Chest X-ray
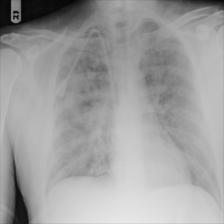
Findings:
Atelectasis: negative
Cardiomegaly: negative
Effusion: positive
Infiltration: positive
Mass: negative
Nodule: negative
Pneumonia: negative
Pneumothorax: negative
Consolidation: negative
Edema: negative
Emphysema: negative
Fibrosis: negative
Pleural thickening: negative
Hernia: negative